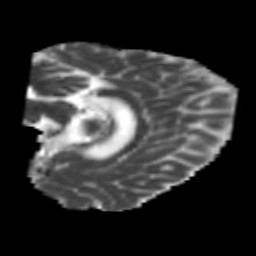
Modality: MD
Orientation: sagittal
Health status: healthy
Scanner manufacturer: philips
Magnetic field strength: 3 T
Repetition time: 6.964 s
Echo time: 0.092 s